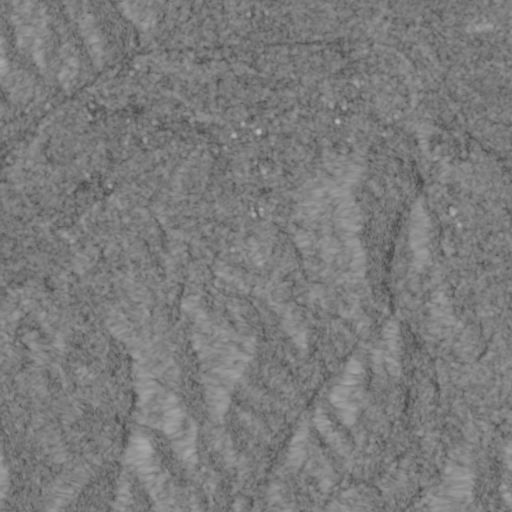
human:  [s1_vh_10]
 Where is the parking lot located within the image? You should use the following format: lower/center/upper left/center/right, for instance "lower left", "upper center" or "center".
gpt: The parking lot is located in the upper left of the image.
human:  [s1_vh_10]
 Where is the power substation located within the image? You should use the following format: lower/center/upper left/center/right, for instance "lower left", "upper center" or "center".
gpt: The power substation is located in the upper right of the image.
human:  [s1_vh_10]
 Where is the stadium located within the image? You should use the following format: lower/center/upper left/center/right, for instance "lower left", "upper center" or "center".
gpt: The stadium is located in the center of the image.
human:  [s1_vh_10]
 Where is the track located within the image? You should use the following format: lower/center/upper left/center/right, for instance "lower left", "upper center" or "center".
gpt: The track is located in the center of the image.
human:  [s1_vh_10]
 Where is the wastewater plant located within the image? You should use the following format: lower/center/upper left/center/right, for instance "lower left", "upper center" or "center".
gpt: The wastewater plant is located in the upper left of the image.
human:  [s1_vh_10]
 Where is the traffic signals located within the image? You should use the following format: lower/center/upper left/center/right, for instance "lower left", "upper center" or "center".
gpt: The traffic signals is located in the upper left of the image.
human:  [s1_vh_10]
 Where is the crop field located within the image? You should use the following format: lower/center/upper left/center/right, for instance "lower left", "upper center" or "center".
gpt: There is no crop field in the image.

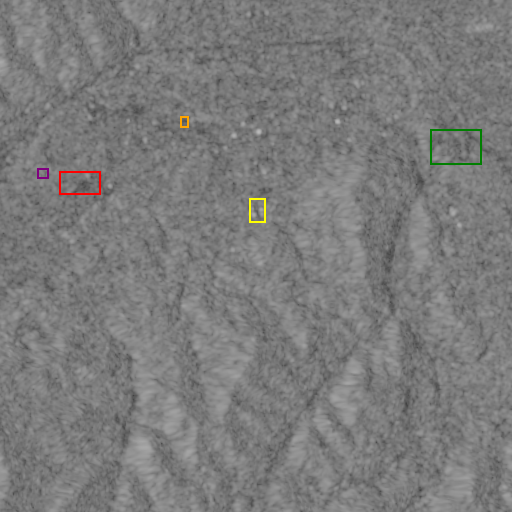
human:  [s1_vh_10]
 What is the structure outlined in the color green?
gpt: The structure outlined in green is a park.
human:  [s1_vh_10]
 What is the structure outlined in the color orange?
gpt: The structure outlined in orange is a parking lot.
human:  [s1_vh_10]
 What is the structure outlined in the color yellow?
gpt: The structure outlined in yellow is a stadium.
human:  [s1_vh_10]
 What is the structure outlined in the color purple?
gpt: The structure outlined in purple is a wastewater plant.
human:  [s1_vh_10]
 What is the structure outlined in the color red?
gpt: The structure outlined in red is a building.
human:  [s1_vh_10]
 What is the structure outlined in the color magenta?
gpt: There is no magenta outline.